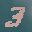
Label: 3